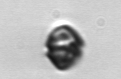
Label: Kryptoperidinium_triquetrum